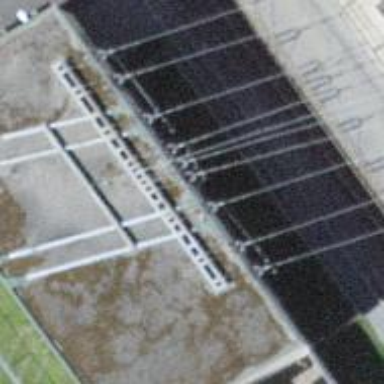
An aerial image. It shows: Terminal for power distribution.